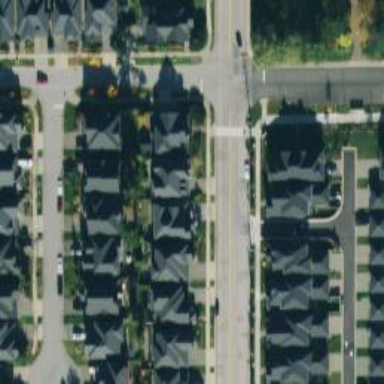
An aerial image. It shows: Residential road with separate asphalt sidewalk.